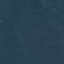
Label: Forest